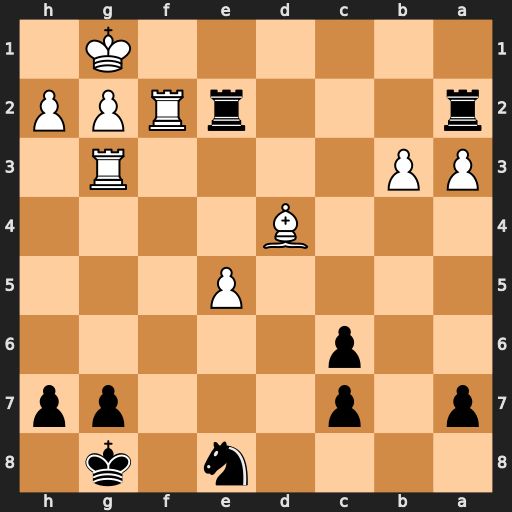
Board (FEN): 4n1k1/p1p3pp/2p5/4P3/3B4/PP4R1/r3rRPP/6K1
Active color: b
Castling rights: -
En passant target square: -
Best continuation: Rxf2 Bxf2 Ra1+ Be1 Rxe1+